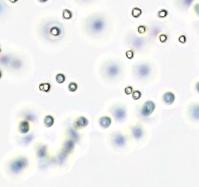
Label: Phaeocystis